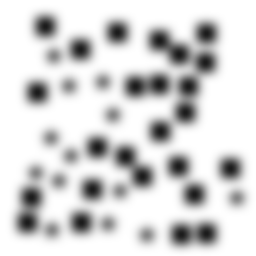
Squares: 25
Triangles: 0
Stars: 13
Total shapes: 38